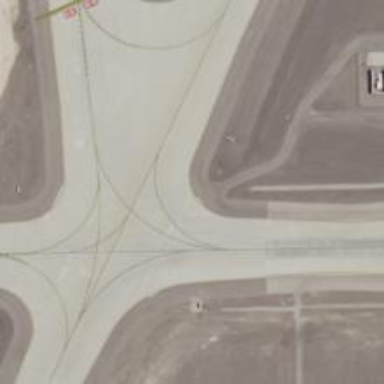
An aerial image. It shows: View of taxiway at the airport.